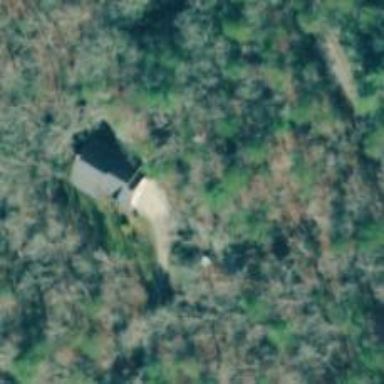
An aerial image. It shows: Driveway.